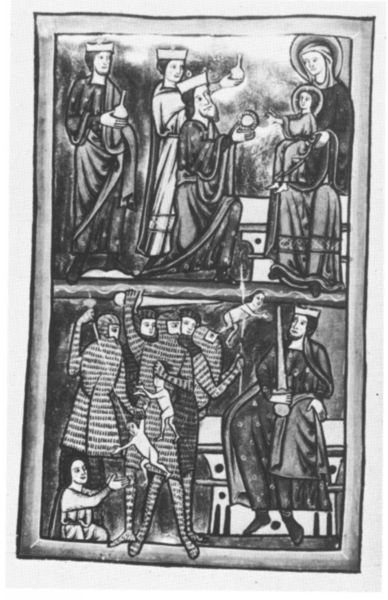
Titel: Psalter mit Glossen und Stundenbuch der Jungfrau
Institution: Cambridge, St. John’s College
Schlagwörter: menschen, frau, männer, herodes, mord, rahmen, drei, kind, blatt, krone, kinder, könig, buch, schwert, herrscher, ritter, rüstung, jesus, mittelalter, lanzen, könige, heilige, maria, kupferstich, anbetung, geschenke, buchmalerei, gaben, codex, kindermord, kettenhemd, bethlehem, drei könige, heilige drei könige, kettenhemden, kupfertsich, 3 könige